Question: I'm working on a WinForms Application that uses EWS to read mails of our Exchange Server. The Exchange is at Version 2007. I could successfully read, move, delete and send emails through EWS. I'm using Autodiscover to authenticate and select the Mailbox. The only problem is that I never get any sender e-mail address. The only thing I get is the name of the sender but no address.
This is my code so far:
'''
Service1 = new ExchangeService(ExchangeVersion.Exchange2007_SP1);
Service1.Credentials = new WebCredentials(Properties.Settings.Default.Username, Properties.Settings.Default.Password);
Service1.Url = new Uri(Properties.Settings.Default.Serviceurl);
EmailMessage messageAtt = EmailMessage.Bind(Service1, item.Id, new PropertySet(BasePropertySet.IdOnly, ItemSchema.Attachments, ItemSchema.HasAttachments, EmailMessageSchema.IsRead));
EmailMessage messageData = (EmailMessage)item;
foreach (Attachment attachment in messageAtt.Attachments)
{
String from = messageData.Sender.Address.ToString();
}
'''
This is what I get when I debug:

Can anyone give me a suggestion what I am mistaking here? Is there a Problem with what I wrote or could it even be a set up problem of the exchange Server?
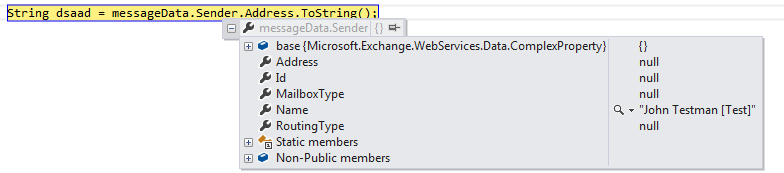
Answer: The problem seems to be the definition of the EmailMessage object:
By defining the EmailMessage with explicit conversion not all attributes are geting transfered to the new object. If you try it with the upper EmailMessage object which gets defined by the .Bind() method, it wont work either. The reason that happens is due to the PropertySet passed as 3rd parameter. The only solution I found is to create a 3rd object:
'''
EmailMessage messageInfo = EmailMessage.Bind(useService, item.Id);
'''
The disadvantage of this Object is, that you won't be able to see if the item has an attachement or not.
Hope this helps anyone not wasing his time on a stupid mistake like that ;)